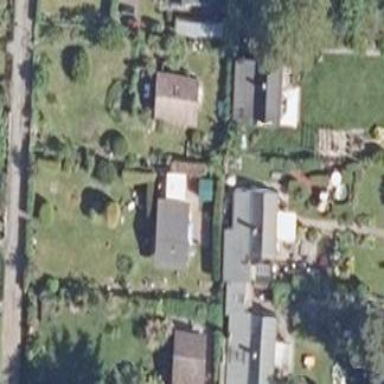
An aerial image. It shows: Plot within allotments.